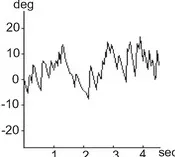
The instance of light cupula observed in the left hSCC. The patient's head and the magnified left hSCC were viewed from the top of the patient's head. (B) When the patient's head was turned to the right side, the left hSCC was inhibited because of the utriculofugal deflection of the cupula resulting in a persistent right-beating nystagmus (maximal SPV = 38 /s).
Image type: pathology (fish)